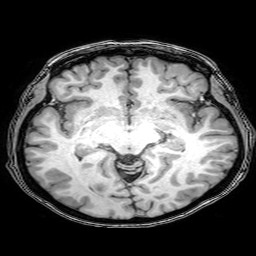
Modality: T1w
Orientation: coronal
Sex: female
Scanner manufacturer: philips
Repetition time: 0.008123 s
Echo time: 0.00371 s